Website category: phone
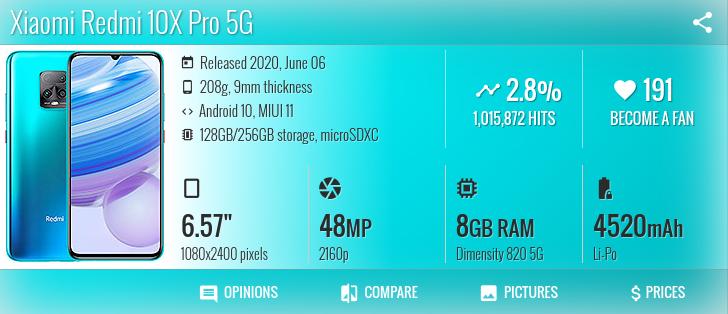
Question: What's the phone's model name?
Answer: Xiaomi Redmi 10X Pro 5G

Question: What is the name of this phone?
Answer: Xiaomi Redmi 10X Pro 5G

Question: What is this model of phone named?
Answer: Xiaomi Redmi 10X Pro 5G

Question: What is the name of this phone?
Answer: Xiaomi Redmi 10X Pro 5G

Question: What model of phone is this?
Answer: Xiaomi Redmi 10X Pro 5G

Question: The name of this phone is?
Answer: Xiaomi Redmi 10X Pro 5G

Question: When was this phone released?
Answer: Released 2020, June 06

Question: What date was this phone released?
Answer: Released 2020, June 06

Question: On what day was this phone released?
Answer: Released 2020, June 06

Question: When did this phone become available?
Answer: Released 2020, June 06

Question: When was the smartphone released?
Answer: Released 2020, June 06

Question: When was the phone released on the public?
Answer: Released 2020, June 06

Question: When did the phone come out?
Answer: Released 2020, June 06

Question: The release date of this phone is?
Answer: Released 2020, June 06

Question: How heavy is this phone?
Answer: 208g

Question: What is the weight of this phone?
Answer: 208g

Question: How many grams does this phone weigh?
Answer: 208g

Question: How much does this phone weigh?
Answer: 208g

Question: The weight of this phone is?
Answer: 208g

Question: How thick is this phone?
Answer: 9mm thickness

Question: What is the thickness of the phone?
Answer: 9mm thickness

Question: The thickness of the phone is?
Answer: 9mm thickness

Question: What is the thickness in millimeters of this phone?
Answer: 9mm thickness

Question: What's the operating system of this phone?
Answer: Android 10, MIUI 11

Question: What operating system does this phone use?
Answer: Android 10, MIUI 11

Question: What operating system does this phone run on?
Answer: Android 10, MIUI 11

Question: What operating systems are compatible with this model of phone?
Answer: Android 10, MIUI 11

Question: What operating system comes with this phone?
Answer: Android 10, MIUI 11

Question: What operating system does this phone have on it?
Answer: Android 10, MIUI 11

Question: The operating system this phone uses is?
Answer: Android 10, MIUI 11

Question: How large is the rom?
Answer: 128GB/256GB storage

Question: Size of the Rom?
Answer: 128GB/256GB storage

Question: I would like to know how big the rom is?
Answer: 128GB/256GB storage

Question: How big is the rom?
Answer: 128GB/256GB storage

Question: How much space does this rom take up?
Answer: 128GB/256GB storage

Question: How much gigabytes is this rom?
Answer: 128GB/256GB storage

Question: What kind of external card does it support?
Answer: microSDXC

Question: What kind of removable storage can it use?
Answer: microSDXC

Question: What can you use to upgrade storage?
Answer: microSDXC

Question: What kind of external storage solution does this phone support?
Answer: microSDXC

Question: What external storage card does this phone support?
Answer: microSDXC

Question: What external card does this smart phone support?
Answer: microSDXC

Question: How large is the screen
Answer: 6.57"

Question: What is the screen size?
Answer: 6.57"

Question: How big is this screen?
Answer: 6.57"

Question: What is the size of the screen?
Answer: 6.57"

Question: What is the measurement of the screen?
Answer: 6.57"

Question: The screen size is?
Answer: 6.57"

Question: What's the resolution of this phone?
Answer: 1080x2400 pixels

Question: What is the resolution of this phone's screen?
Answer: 1080x2400 pixels

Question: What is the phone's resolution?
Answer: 1080x2400 pixels

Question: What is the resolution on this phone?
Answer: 1080x2400 pixels

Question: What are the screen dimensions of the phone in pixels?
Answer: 1080x2400 pixels

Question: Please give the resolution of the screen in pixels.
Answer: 1080x2400 pixels

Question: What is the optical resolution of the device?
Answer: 1080x2400 pixels

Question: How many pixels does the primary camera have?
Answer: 48 MP

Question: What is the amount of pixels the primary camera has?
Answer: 48 MP

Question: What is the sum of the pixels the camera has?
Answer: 48 MP

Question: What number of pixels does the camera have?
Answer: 48 MP

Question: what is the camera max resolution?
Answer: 48 MP

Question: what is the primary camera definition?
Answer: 48 MP

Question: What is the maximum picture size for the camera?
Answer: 48 MP

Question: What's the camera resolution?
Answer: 2160p

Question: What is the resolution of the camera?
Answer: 2160p